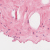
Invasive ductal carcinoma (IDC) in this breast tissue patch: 0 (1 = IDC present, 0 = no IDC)